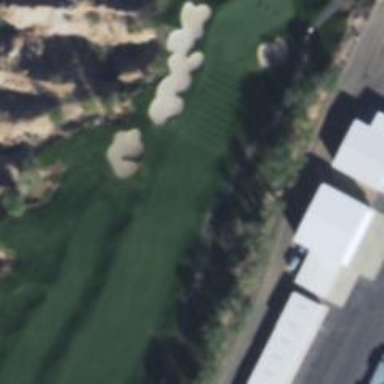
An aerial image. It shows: Service road used as golf cart path.